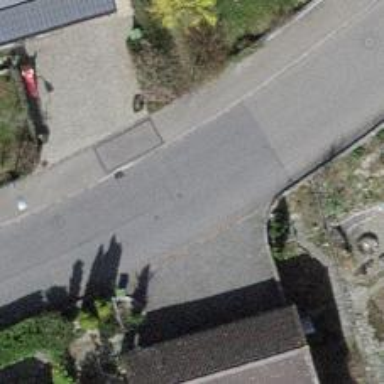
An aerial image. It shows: Residential road with asphalt surface and opposite cycleway.